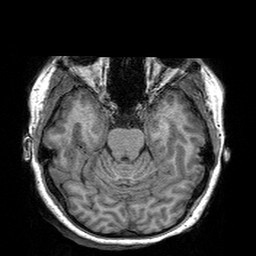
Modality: T1w
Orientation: coronal
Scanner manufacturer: siemens
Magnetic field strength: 3 T
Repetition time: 2.3 s